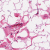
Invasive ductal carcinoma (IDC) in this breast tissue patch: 0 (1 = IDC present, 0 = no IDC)